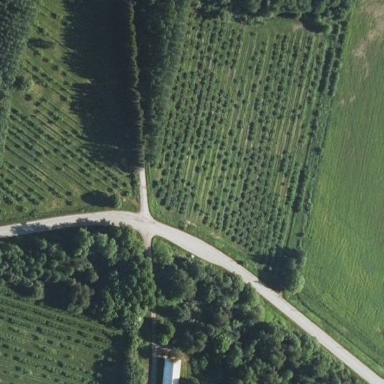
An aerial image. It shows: Orchard.